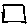
Label: square